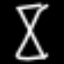
Label: hourglass